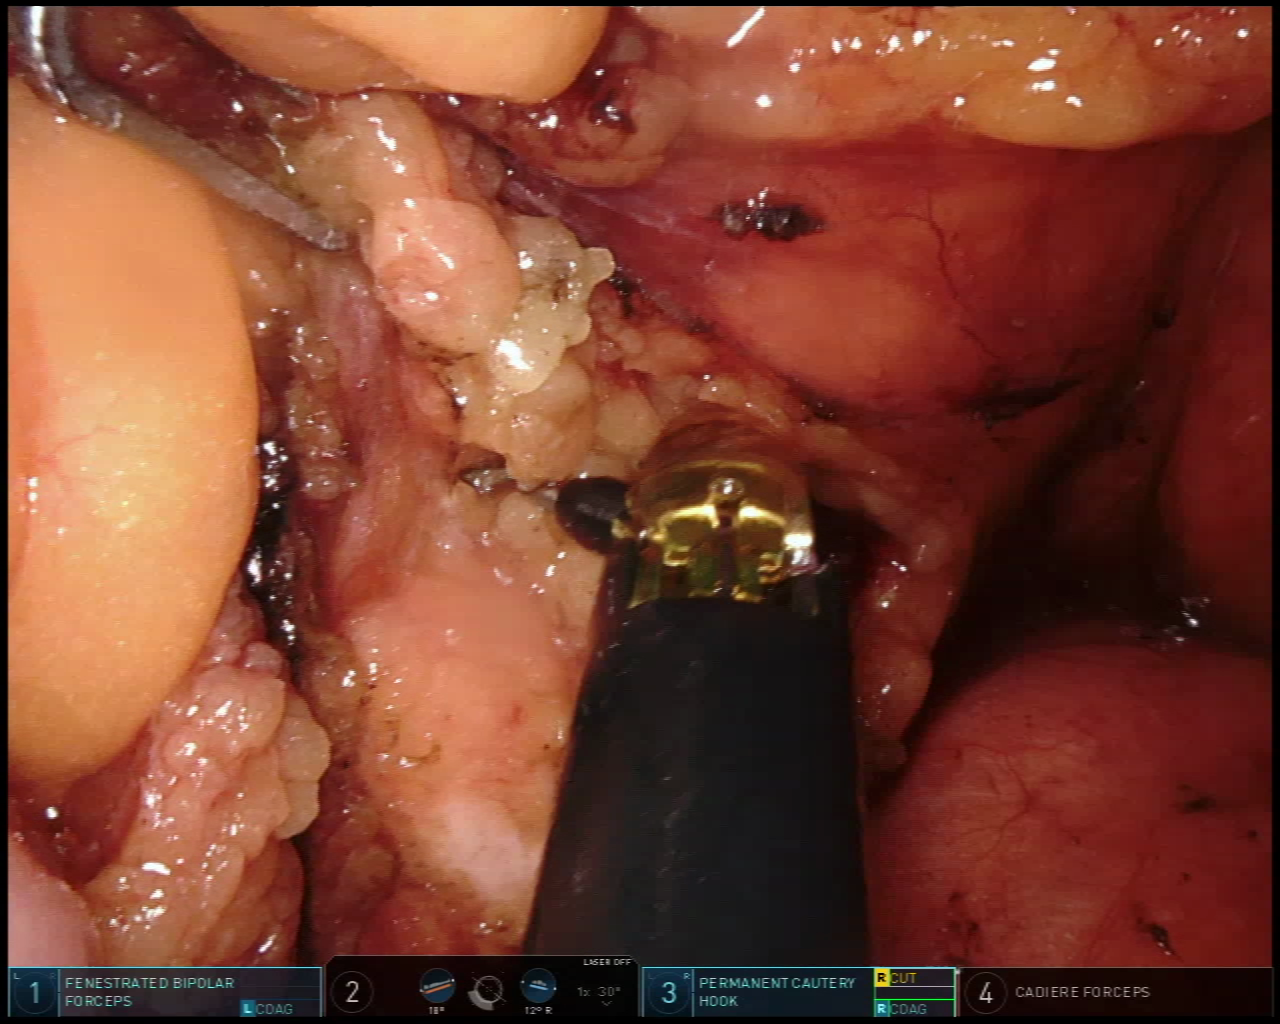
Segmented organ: pancreas
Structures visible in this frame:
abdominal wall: no
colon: no
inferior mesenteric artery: no
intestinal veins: no
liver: no
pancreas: yes
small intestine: yes
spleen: no
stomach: no
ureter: no
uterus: no
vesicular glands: no